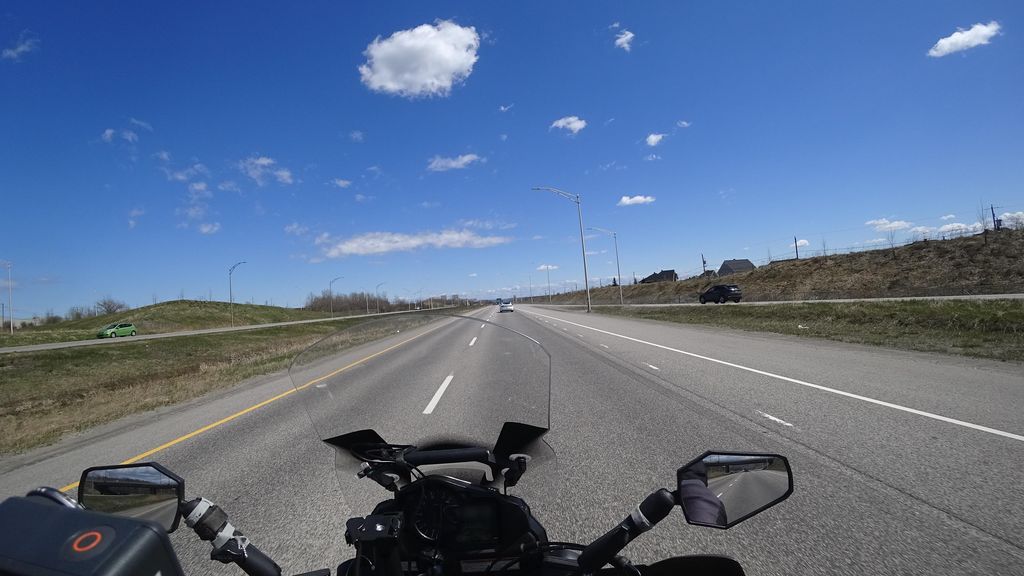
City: quebec_city